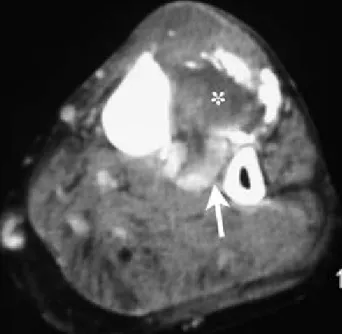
Postcontrast CT showed a 4x6 cm sized mass with central low signal density (asterisk) and peripheral high density, suggesting fluid and peripheral calcification. The space between the tibia and fibula was also enhanced (arrow).
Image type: radiology (ct)